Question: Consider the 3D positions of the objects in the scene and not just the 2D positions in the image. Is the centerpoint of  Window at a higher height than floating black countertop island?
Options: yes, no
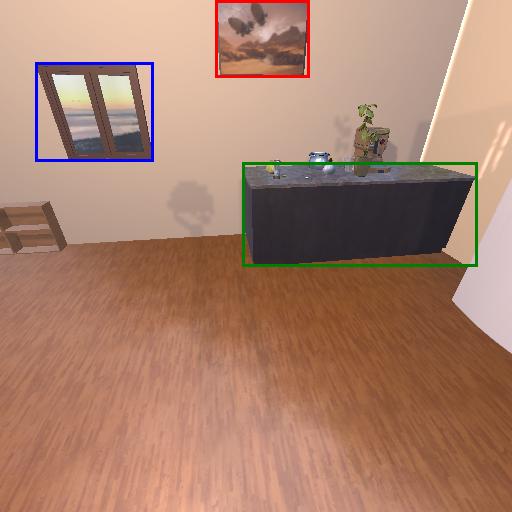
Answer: yes